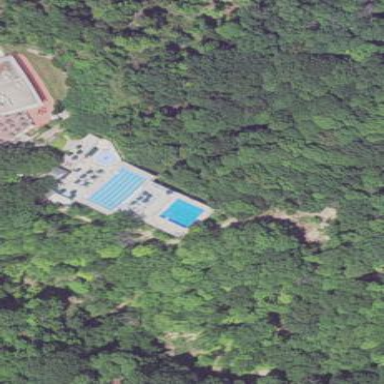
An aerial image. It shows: Sports center specializing in swimming activities located on leisure land.